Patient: sex M, age 69
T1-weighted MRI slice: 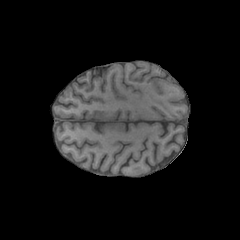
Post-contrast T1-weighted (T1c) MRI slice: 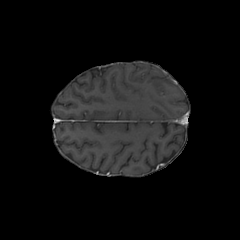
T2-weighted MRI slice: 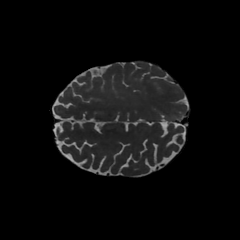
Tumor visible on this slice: no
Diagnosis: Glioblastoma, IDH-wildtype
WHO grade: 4